Question: I try to print diamond star, but gives the following error.
(Exception in thread "main" java.lang.NegativeArraySizeException
at Star.main(Star.java:14).
here is my code.
'''
public class Diamond
{
public static void main( String[] args)
{
int width = 26;
int row = 2;
int mult = 4;
int space = ( width - 1 ) / 2;
for ( int i = 0; i < width; i++ )
{
String sp = new String( new char[space] );
String rw = new String( new char[row] );
System.out.print( sp.replace( "", " " ) );
System.out.println( rw.replace( "", "*" ) );
row += 2 * mult;
space -= 1 * mult;
if ( row == width )
mult = -4;
}
}}
'''
I try to make as that images.

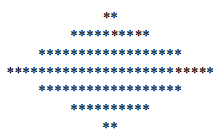
Answer: When the widest point of the pattern is reached, ('row == width') 'mult' is set to -4 so that the rows get smaller again. But when the last row with 2 stars is finished, (row = 2) 2 + (2*(-4)) = -6. So the next time the loop runs, it tries to create a 'char[]' Array that contains -6 elements which of course throws an 'NegativeArraySizeException' since it is pretty hard to create a list that contains -6 elements. You should change the exit condition in the for-loop to 'for ( int i = 0; i < width && row > 0; i++ )'. This way the loop will not execute if 'row' is smaller or equals 0. This also fixes the problem that your loop would have contiuned forever if there wasn't an execption.